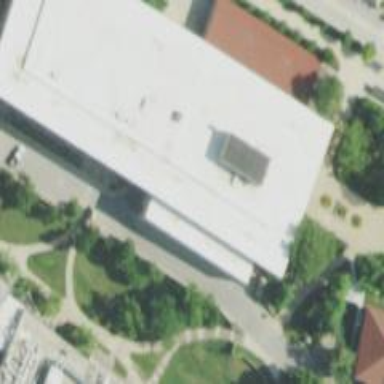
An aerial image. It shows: University building.